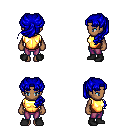
a pixel art fantasy rpg character, female body template, human, dark skin, gold chest armor, magenta pants, blue princess hairstyle, black shoes, four views (front, back, left, right), 2x2 character sprite sheet, small pixel art, hard edges, no anti-aliasing